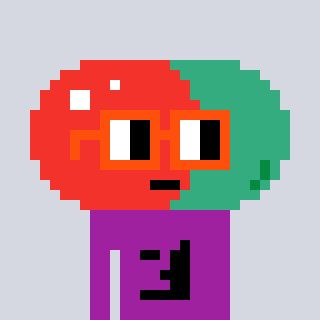
a pixel art character with square orange glasses, a pill-shaped head and a magenta-colored body on a cool background